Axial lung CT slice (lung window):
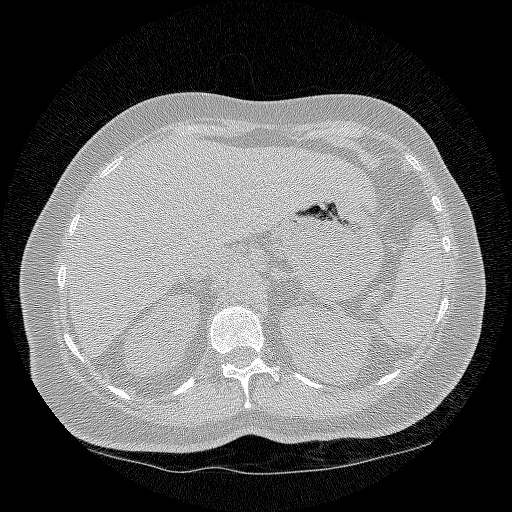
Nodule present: no